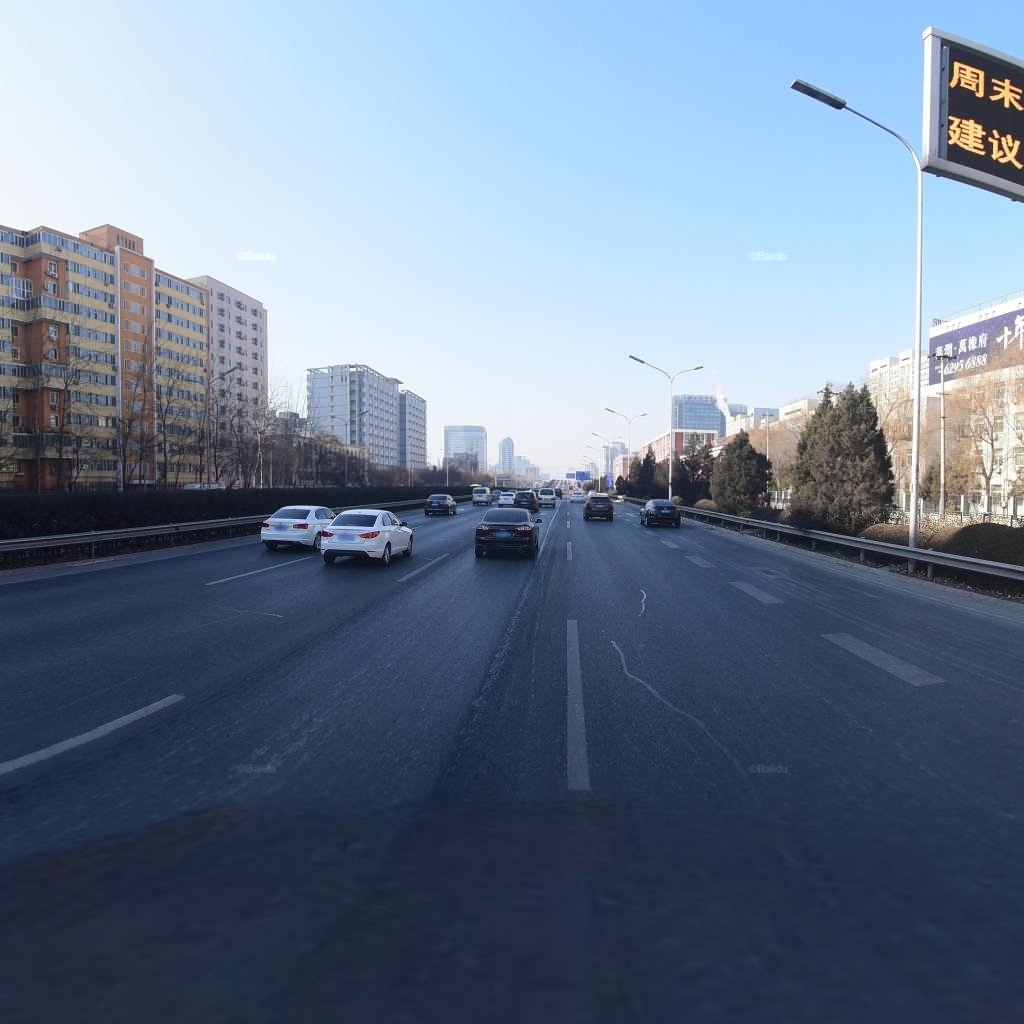
Region: Haidian
Road damage annotations: longitudinal patch, longitudinal patch, transverse patch, longitudinal patch